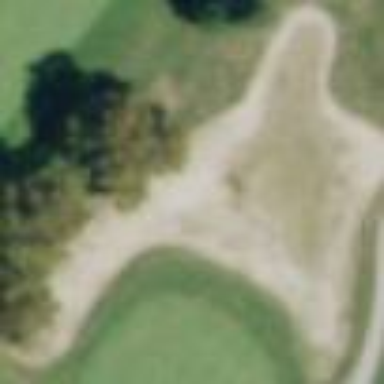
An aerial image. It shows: Golf bunker filled with sandy terrain.